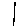
Label: line